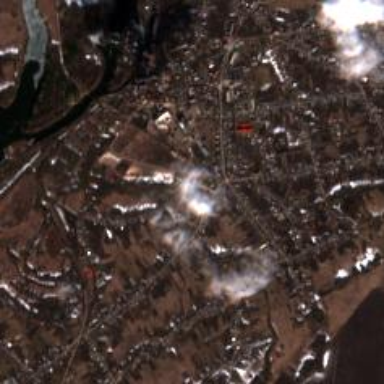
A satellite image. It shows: Town.